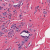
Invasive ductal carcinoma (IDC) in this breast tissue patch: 1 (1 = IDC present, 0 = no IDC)